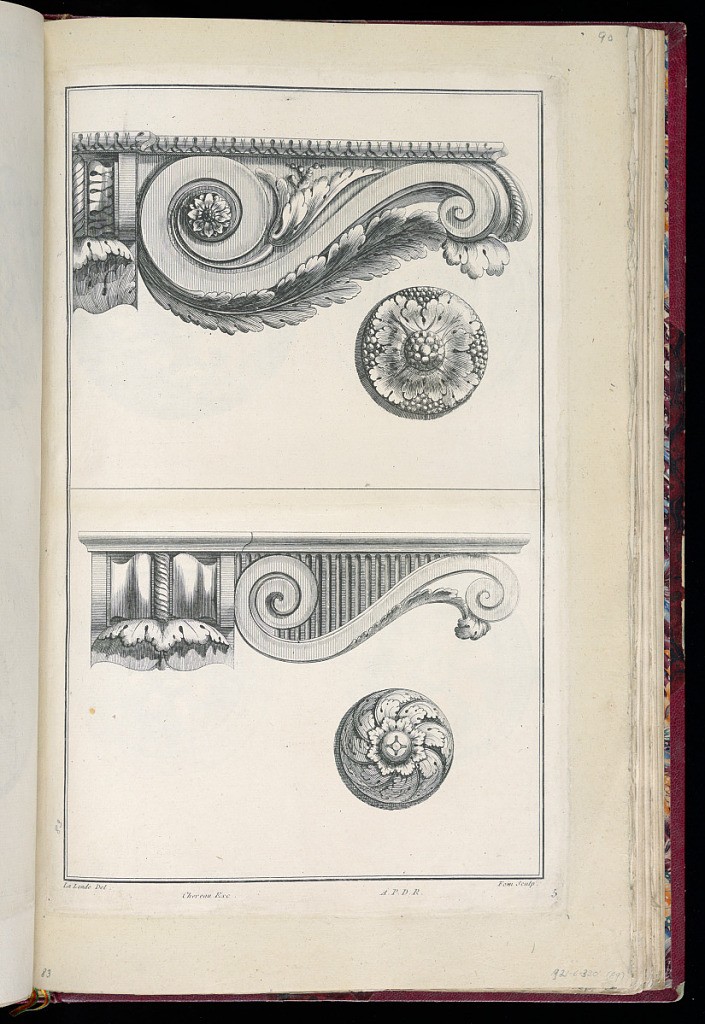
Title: Bracket and Rosette Designs
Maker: Richard de Lalonde, French, active 1780–96
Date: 1785-1788
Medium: Etching on off-white laid paper
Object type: Print
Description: The plate is divided to show two bracket and two rosette designs. At the top is the profile of a scroll bracket with acanthus leaf ornamentation down the front. The rosette has acanthus leaf and bead detailing. The profile of the bracket below, also of a scroll form, has fluting and ribbon twist ornamentation. its paired medallion has a spiraling acanthus leaf pattern. The plate is signed and numbered.